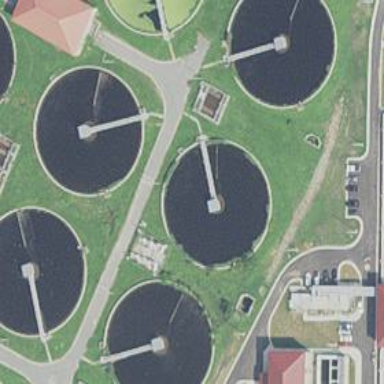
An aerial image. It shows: Image of wastewater.